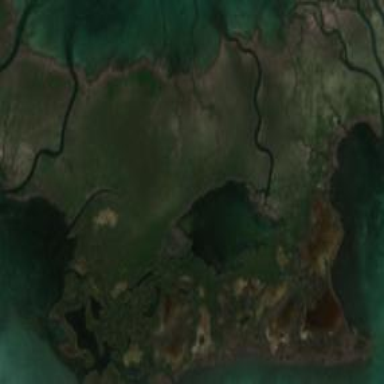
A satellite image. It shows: Mangrove wetland along the natural coastline.